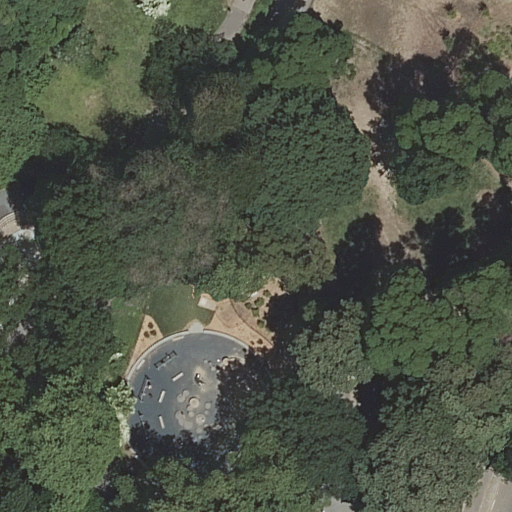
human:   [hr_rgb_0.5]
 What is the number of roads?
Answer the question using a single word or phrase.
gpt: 4

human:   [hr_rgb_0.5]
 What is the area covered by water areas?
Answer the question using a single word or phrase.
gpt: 0m2

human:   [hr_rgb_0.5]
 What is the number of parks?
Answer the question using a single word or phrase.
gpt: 1

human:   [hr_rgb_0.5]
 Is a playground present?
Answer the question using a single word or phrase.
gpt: yes

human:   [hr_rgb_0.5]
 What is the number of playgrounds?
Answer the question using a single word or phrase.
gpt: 2

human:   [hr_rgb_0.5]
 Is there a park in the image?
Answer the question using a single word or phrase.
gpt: yes

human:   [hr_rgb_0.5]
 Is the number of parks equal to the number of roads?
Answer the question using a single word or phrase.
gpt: no

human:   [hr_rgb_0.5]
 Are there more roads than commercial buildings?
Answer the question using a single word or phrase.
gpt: yes

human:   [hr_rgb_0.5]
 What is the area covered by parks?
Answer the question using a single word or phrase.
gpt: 10627m2

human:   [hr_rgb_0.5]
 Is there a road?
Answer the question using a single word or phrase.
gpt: yes

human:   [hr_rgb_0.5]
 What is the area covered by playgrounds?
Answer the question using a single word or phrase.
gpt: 1939m2

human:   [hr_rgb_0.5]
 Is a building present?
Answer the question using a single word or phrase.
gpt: no

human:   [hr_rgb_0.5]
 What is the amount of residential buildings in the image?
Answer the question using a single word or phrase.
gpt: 0

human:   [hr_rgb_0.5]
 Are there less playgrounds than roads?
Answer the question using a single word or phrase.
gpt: yes

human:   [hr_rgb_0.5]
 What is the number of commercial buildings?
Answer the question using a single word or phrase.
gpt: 0

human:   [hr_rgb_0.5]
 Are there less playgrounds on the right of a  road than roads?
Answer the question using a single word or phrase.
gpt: yes

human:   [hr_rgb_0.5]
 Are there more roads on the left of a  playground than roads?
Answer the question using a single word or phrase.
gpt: no

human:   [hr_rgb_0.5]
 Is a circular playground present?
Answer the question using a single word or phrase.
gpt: yes

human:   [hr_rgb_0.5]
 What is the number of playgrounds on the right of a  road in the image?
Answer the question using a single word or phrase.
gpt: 1

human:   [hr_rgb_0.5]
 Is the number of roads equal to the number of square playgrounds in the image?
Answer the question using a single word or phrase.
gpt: no

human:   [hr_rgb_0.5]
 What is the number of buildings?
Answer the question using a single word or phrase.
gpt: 0

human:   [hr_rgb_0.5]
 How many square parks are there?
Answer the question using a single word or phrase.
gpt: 0

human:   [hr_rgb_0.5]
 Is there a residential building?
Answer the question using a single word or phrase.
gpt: no

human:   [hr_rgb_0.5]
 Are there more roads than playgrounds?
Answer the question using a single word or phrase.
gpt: yes

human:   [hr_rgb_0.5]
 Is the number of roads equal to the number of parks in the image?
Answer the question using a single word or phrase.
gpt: no

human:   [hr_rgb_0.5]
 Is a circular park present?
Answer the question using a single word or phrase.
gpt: no

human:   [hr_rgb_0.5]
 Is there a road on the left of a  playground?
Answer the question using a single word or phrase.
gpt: yes

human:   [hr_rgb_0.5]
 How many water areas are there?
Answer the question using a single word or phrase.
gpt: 0

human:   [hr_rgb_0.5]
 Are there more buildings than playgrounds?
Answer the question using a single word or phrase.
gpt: no

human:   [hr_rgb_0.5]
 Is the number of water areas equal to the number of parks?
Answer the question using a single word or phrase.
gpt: no

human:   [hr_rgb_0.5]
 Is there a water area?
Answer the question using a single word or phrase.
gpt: no

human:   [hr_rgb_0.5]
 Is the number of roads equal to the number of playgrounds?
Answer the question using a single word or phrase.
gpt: no

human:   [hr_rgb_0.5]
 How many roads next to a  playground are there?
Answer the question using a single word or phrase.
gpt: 4

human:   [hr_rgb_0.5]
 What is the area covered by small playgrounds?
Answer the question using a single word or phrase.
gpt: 0m2

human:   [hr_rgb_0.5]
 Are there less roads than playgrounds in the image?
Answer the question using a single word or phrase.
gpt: no

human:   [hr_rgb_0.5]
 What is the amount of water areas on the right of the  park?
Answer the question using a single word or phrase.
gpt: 0

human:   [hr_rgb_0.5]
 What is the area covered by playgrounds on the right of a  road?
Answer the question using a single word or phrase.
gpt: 759m2

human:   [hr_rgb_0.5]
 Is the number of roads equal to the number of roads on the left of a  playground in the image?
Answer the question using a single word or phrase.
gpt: no

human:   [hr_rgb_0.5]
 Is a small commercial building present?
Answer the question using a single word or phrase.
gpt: no

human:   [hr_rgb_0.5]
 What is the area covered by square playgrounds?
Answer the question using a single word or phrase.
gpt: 759m2

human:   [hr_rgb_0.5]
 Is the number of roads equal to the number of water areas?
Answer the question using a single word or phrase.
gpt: no

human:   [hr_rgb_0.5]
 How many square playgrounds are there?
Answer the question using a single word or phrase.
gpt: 1

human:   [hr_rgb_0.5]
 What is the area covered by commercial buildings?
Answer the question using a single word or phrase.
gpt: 0m2

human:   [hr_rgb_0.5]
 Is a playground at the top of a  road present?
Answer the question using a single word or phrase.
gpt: no

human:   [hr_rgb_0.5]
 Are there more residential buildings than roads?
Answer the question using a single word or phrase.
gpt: no

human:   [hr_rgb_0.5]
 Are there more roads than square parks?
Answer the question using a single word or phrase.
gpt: yes

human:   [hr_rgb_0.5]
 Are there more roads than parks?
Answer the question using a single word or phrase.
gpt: yes

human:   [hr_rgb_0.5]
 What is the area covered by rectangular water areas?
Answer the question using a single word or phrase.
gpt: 0m2

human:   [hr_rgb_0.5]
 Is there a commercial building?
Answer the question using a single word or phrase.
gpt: no

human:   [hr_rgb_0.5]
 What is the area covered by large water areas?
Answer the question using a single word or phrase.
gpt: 0m2

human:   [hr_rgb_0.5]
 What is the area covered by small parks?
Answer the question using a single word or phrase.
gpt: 0m2

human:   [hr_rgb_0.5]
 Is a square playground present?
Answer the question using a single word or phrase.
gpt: yes

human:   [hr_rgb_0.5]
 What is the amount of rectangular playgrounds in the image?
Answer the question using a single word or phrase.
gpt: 1

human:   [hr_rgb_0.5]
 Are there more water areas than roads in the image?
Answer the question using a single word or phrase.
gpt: no

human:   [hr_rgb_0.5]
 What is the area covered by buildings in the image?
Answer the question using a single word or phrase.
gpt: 0m2

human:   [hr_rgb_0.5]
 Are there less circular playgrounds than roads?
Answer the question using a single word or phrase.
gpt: yes

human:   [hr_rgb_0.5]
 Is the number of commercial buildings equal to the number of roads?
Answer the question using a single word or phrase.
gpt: no

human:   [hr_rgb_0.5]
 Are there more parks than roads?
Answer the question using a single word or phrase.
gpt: no

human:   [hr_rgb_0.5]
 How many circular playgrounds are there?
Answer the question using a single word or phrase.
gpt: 1

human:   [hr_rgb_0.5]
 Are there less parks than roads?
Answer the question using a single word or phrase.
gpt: yes

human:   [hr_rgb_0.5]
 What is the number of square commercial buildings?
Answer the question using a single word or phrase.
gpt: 0

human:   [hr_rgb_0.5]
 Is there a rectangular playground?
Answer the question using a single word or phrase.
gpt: yes

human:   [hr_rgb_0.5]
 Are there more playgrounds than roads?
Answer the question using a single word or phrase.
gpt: no

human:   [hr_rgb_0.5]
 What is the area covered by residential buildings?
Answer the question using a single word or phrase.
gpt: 0m2